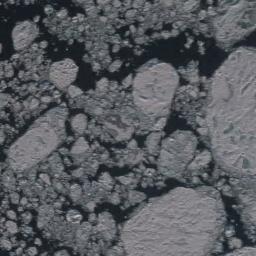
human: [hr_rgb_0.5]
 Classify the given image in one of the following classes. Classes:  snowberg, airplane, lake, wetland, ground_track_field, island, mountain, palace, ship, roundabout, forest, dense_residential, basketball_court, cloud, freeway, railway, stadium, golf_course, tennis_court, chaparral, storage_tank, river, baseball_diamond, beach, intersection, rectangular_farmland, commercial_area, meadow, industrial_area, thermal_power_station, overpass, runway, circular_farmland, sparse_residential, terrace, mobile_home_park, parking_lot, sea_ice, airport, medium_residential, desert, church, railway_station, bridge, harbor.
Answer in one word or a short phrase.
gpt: sea_ice